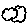
Label: cloud